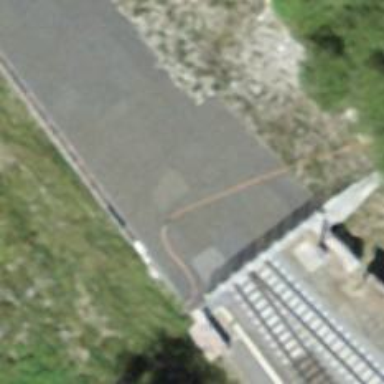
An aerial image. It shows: Narrow-gauge railway tunnel with electrified contact line. It is siding tunnel.